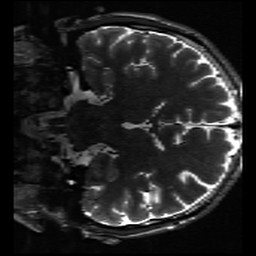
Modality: inplaneT2
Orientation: coronal